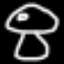
Label: mushroom